Question: I have what I believe is a fairly typical gulpfile.js. When I open the file in Sublime or Atom with the jshint plugins enabled, it complains as in the below screenshot. Essentially, all of the variable declarations are flagged as "undefined". What's the setting in jshint to disable this?

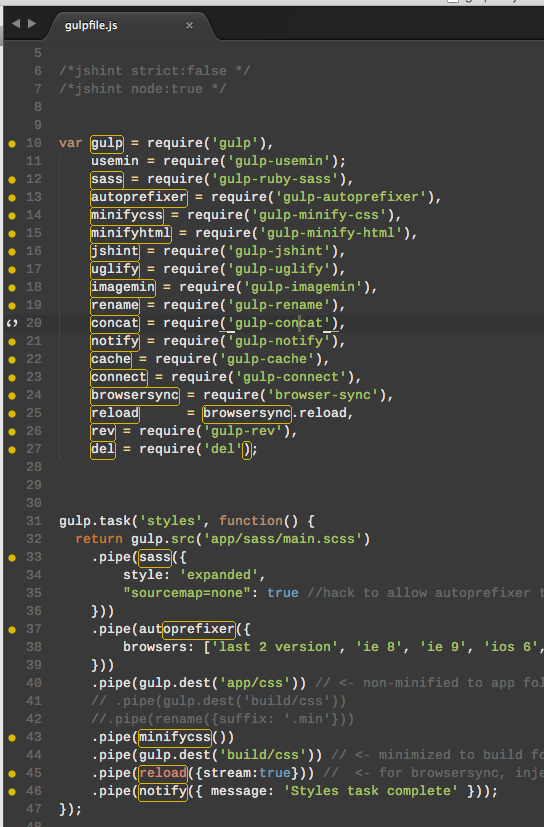
Answer: It looks like you are defining them, but you are not. Look at your first few definitions:
'''
var gulp = require('gulp'),
usemin = require('gulp-usemin'); // <-- HERE
sass = require('gulp-ruby-sass'),
// etc.
'''
The 'usemin' definition line ends in a semicolon and not a comma so all of the rest are not defined. I think you meant to do:
'''
var gulp = require('gulp'),
usemin = require('gulp-usemin'), // <-- HERE
sass = require('gulp-ruby-sass'),
// etc.
'''